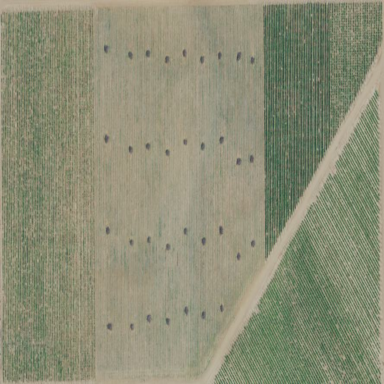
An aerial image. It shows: Vineyard with grape crops.